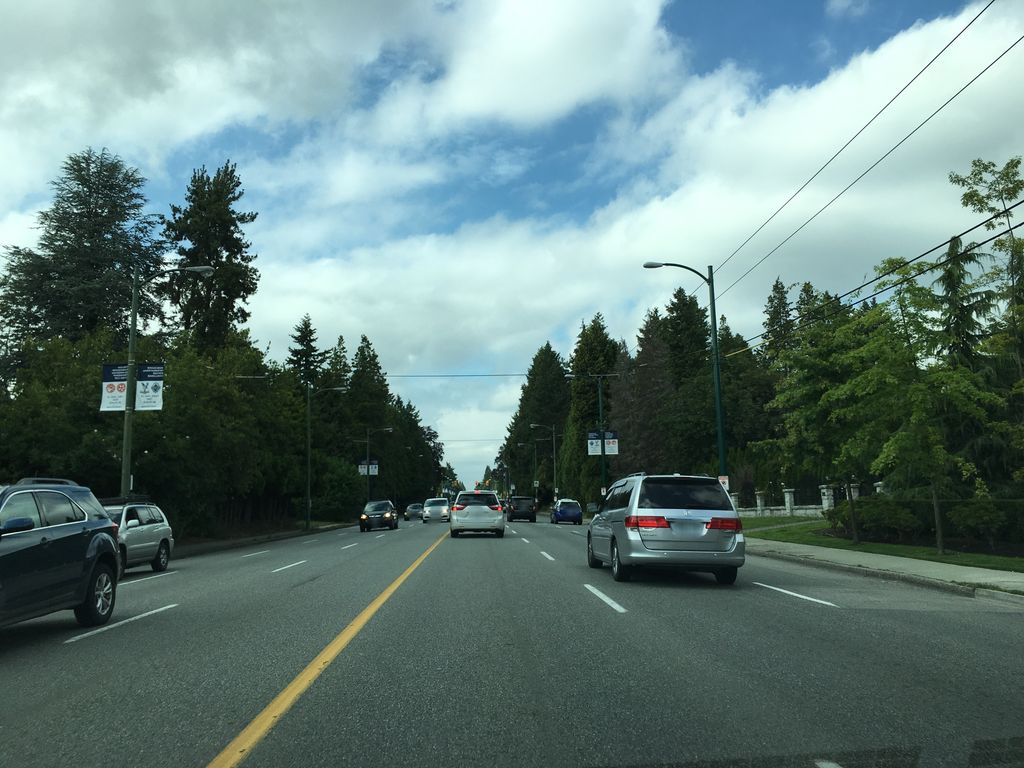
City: vancouver